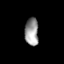
Tissue: prostate
Cell type: Fibroblasts
Senescence score: 0.7521
Nuclear area (px): 368
Mean DAPI intensity: 153.168